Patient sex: M
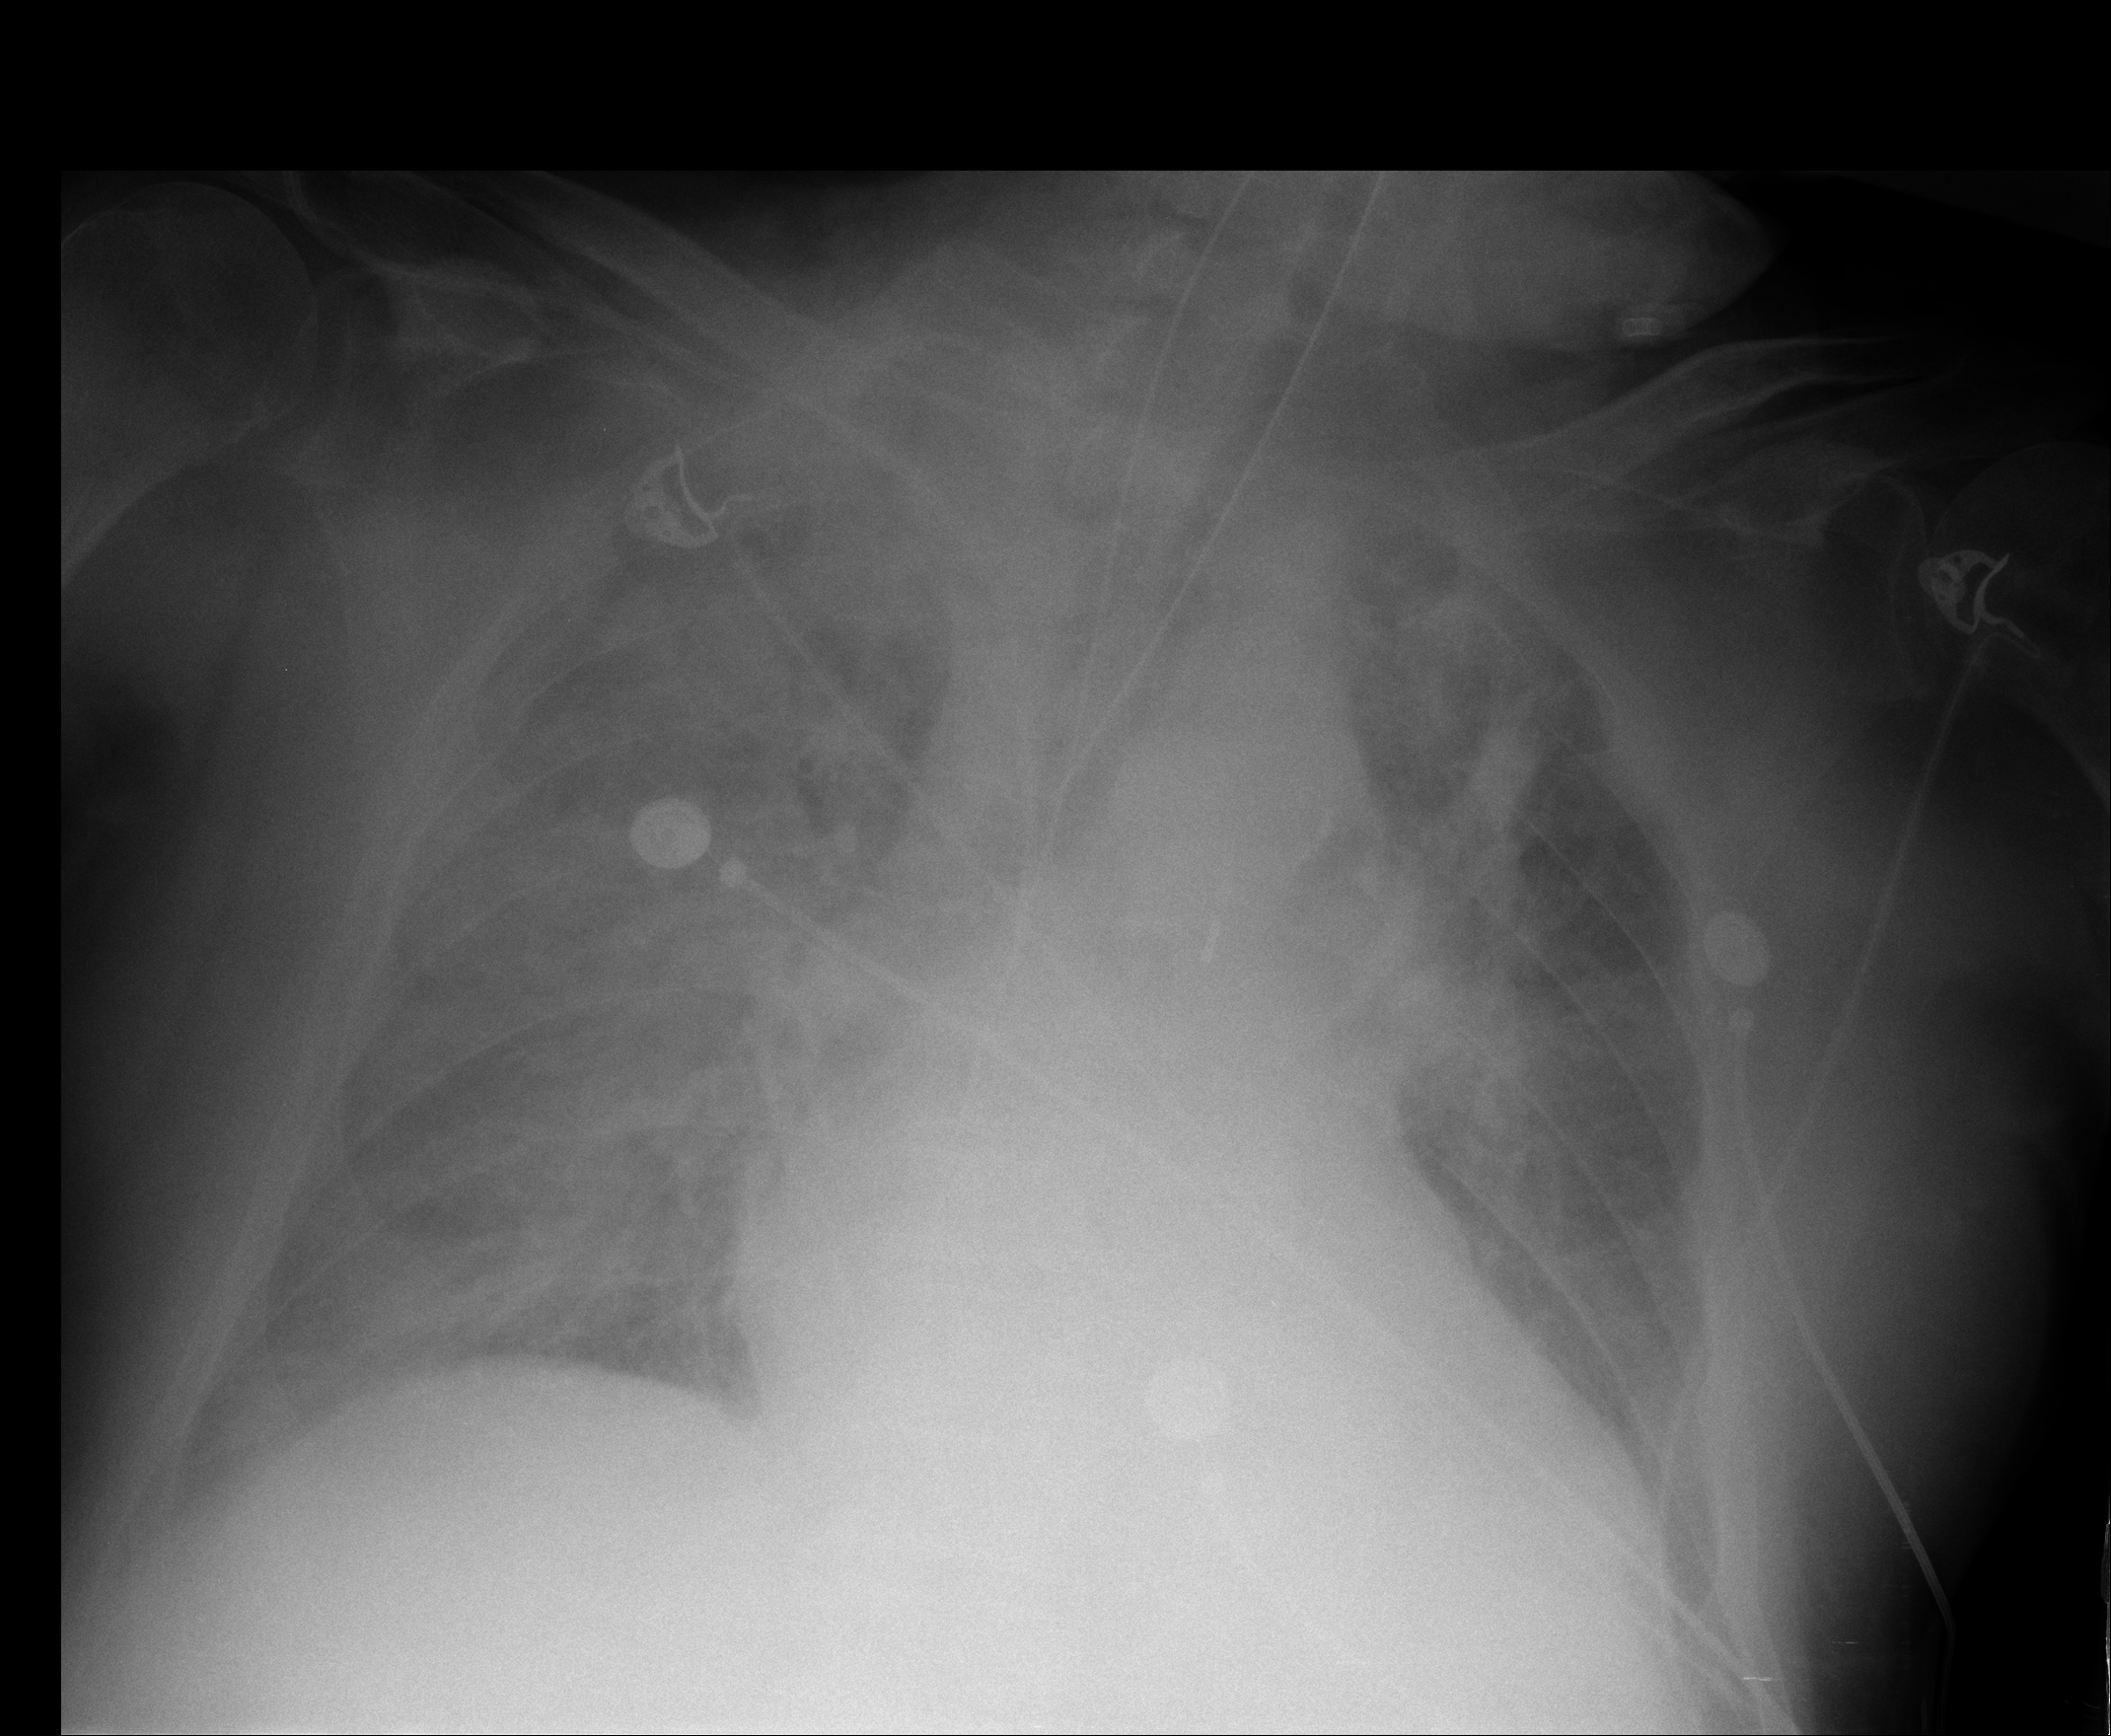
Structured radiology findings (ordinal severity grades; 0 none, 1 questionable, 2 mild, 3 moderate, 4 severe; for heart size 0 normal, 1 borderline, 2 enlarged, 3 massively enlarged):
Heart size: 2
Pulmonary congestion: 3
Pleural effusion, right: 1
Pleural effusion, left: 1
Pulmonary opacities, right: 1
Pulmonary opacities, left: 1
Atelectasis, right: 0
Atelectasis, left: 2